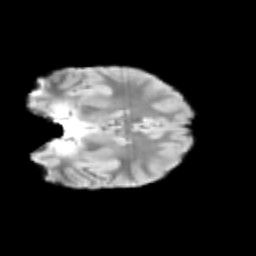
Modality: T2w
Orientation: coronal
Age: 9
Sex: female
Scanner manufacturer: siemens
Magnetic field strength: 3 T
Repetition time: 3.8 s
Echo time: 0.07 s